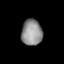
Tissue: lung
Cell type: Endothelial cells
Senescence score: 0.5421
Nuclear area (px): 531
Mean DAPI intensity: 142.305